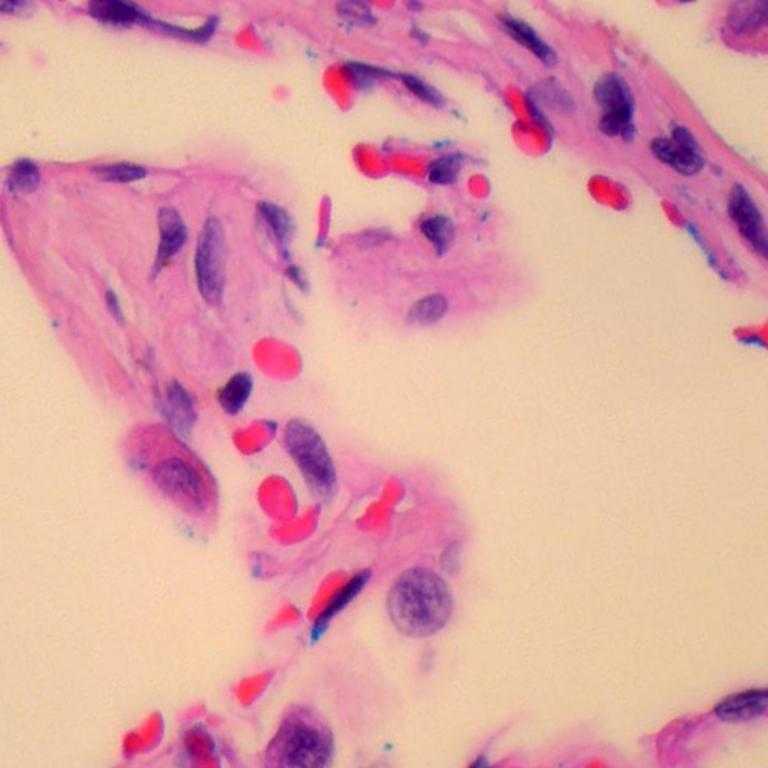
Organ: lung
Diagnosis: benign